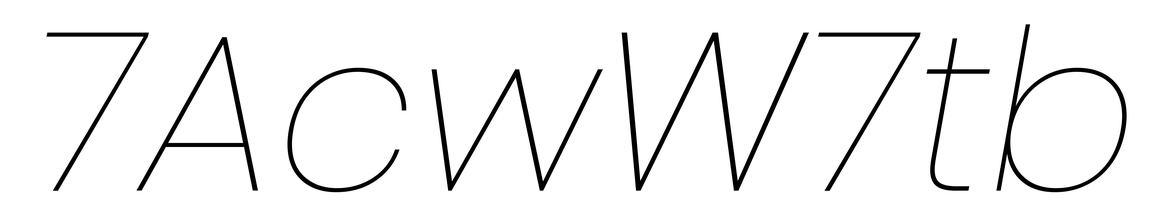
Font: Poppins-ThinItalic